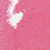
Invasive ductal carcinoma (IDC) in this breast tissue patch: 0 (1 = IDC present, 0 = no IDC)